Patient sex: M
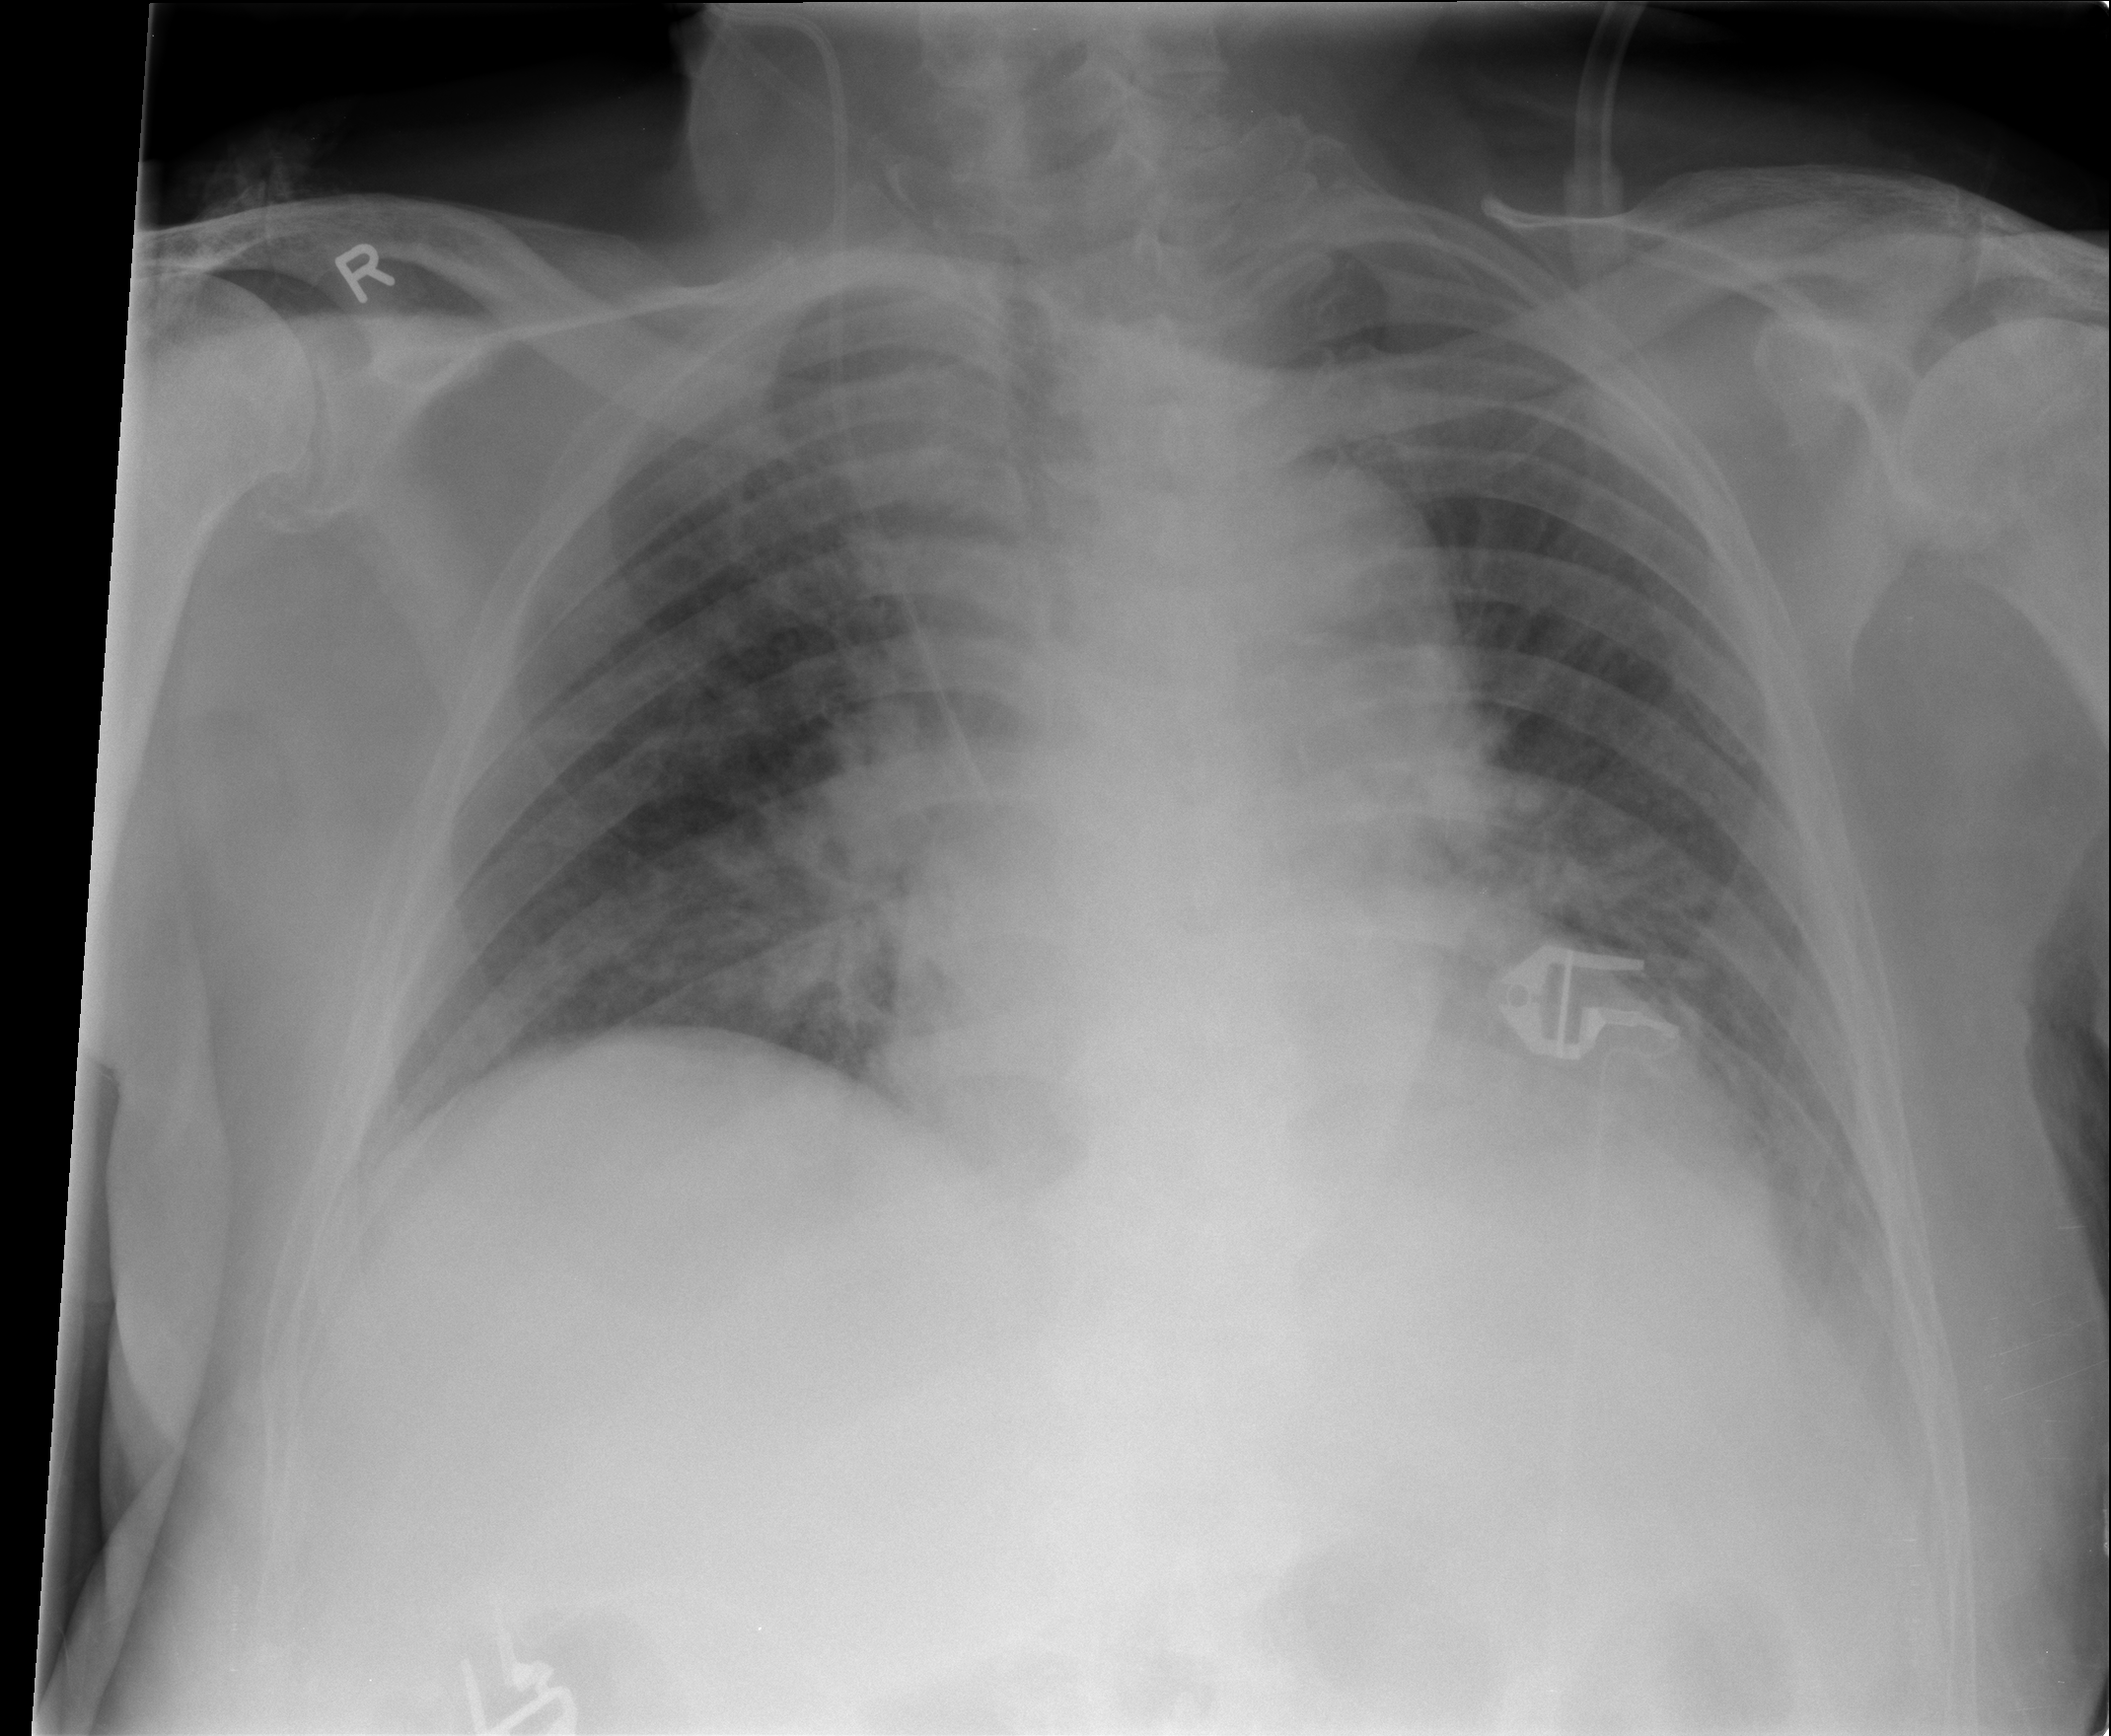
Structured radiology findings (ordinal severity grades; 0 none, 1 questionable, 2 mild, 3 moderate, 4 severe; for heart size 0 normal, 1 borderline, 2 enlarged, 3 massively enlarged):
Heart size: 2
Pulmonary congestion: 2
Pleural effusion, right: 0
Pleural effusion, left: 2
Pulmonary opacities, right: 0
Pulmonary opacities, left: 0
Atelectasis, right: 0
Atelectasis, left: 2